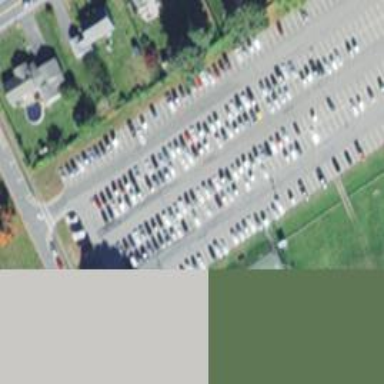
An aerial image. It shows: Teachers Parking Lot at parking facility.